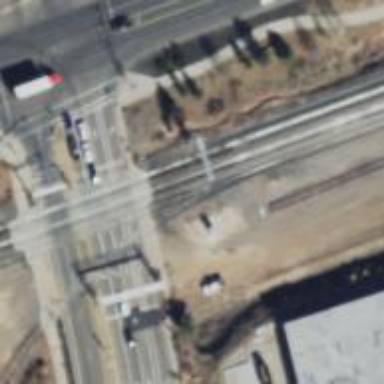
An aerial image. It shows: Crossing for the railway.